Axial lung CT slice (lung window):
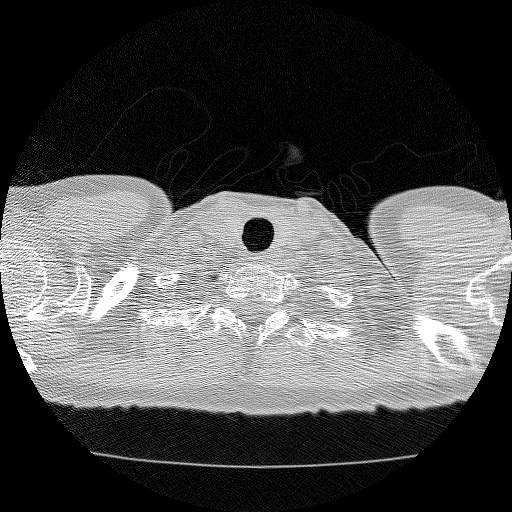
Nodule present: no